Question: Hi I would like to use <URL> for my force-directed graph in , but when I want to apply this plugin, behaviour of graph is weird. I am new in and not good at computer graphics.
<URL>
'''
var fisheye = d3.fisheye.circular()
.radius(200)
.distortion(2);
// graph - variable which represents whole graph
graph.svg.on("mousemove", function() {
fisheye.focus(d3.mouse(this));
d3.select("svg").selectAll("circle").each(function(d) { d.fisheye = fisheye(d); })
.attr("cx", function(d) { return d.fisheye.x; })
.attr("cy", function(d) { return d.fisheye.y; })
.attr("r", function(d) { return d.fisheye.z * 4.5; });
d3.select("svg").selectAll("line").attr("x1", function(d) { return d.source.fisheye.x; })
.attr("y1", function(d) { return d.source.fisheye.y; })
.attr("x2", function(d) { return d.target.fisheye.x; })
.attr("y2", function(d) { return d.target.fisheye.y; });
});
'''
Weird behaviour I mean the nodes of graph disappear (are hidden) after mouseover action.

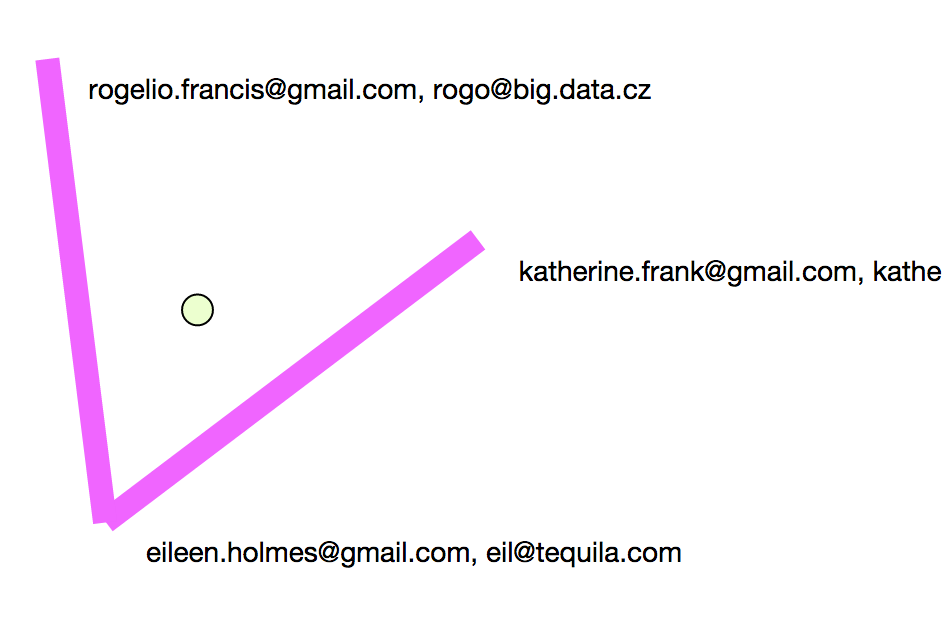
Answer: The problem is that you were using the code to add 'cx' and 'cy' to circles, but your circles were actually enclosed inside 'nodeElements' which were 'transform'ed into place.
Hence, changing the fisheye code to the following solves the problem:
'''
graph.svg.on("mousemove", function() {
fisheye.focus(d3.mouse(this));
// Change transform on the .node
d3.select("svg").selectAll(".node")
.each(function(d) { d.fisheye = fisheye({ x: graph.x(d.x), y: graph.y(d.y) }); console.log(d.fisheye, d); })
.attr("transform", function (d) { return "translate(" + d.fisheye.x + "," + d.fisheye.y + ")"; })
// Now change the 'r'adius on the circles within
// One can also scale the font of the text inside nodeElements here
.select("circle")
.attr("r", function(d) { return 15 * graph.nodeSizeFactor * d.fisheye.z; });
d3.select("svg").selectAll("line")
.attr("x1", function(d) { return d.source.fisheye.x; })
.attr("y1", function(d) { return d.source.fisheye.y; })
.attr("x2", function(d) { return d.target.fisheye.x; })
.attr("y2", function(d) { return d.target.fisheye.y; });
});
'''
Note that I have also applied the proper scales 'graph.x' and 'graph.y' for the 'transform' attribute and '15 * graph.nodeSizeFactor' for the radius of the circles (instead of '4.5').
Working Demo: <URL>